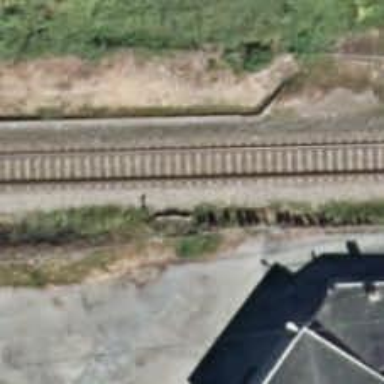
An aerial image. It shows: Retaining wall.